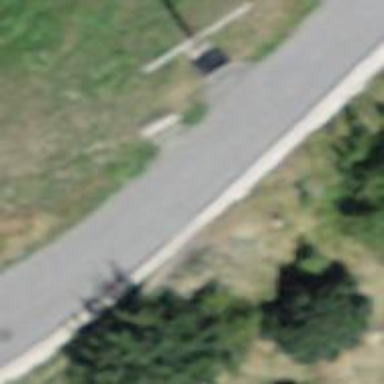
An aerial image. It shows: Bench.